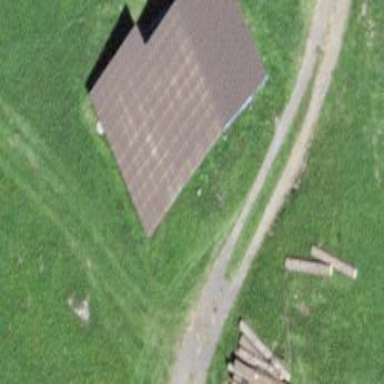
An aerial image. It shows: Rural barn.